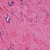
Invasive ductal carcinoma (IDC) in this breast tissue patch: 0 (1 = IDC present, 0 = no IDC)